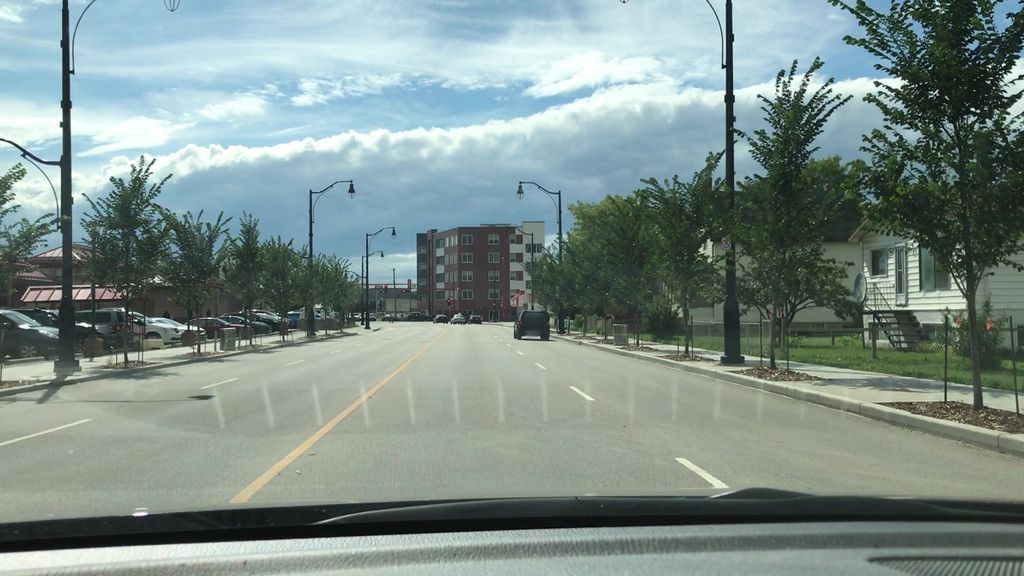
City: edmonton